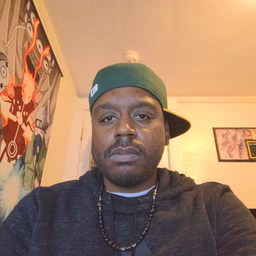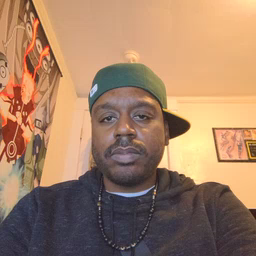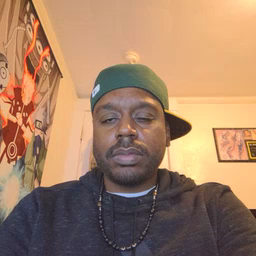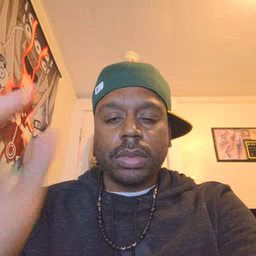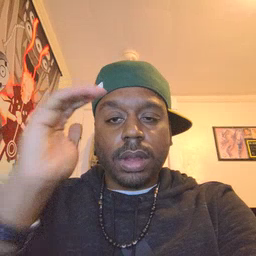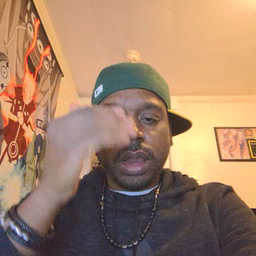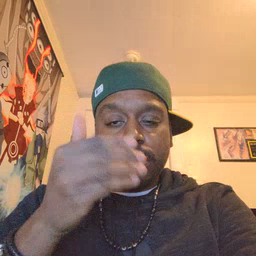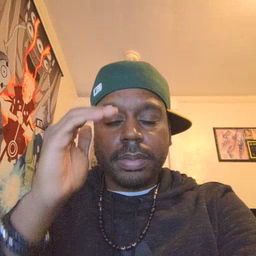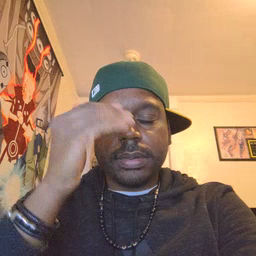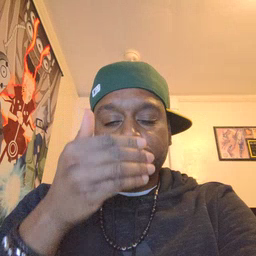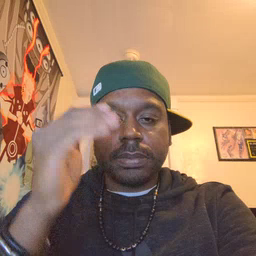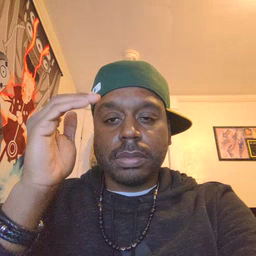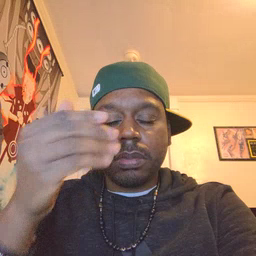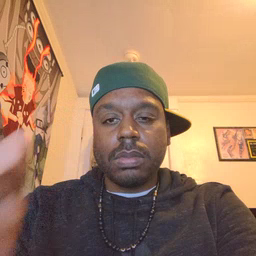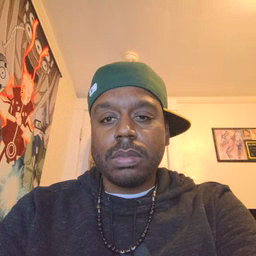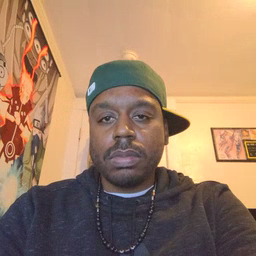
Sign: sleepy